A bearing vibration time series has been folded into this square grayscale image, one row per segment of consecutive samples. Determine the bearing's health state. Answer with exactly one of: normal, inner_race, outer_race, ball.
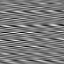
Answer: outer_race